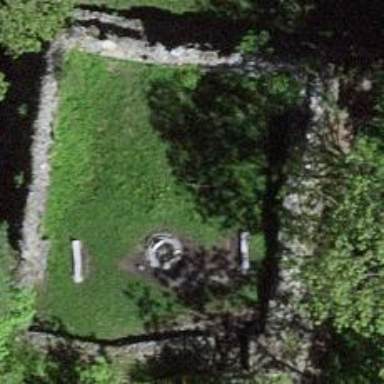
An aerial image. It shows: Completely ruined historic castle.